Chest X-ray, AP view. Patient: 42 years old, sex F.
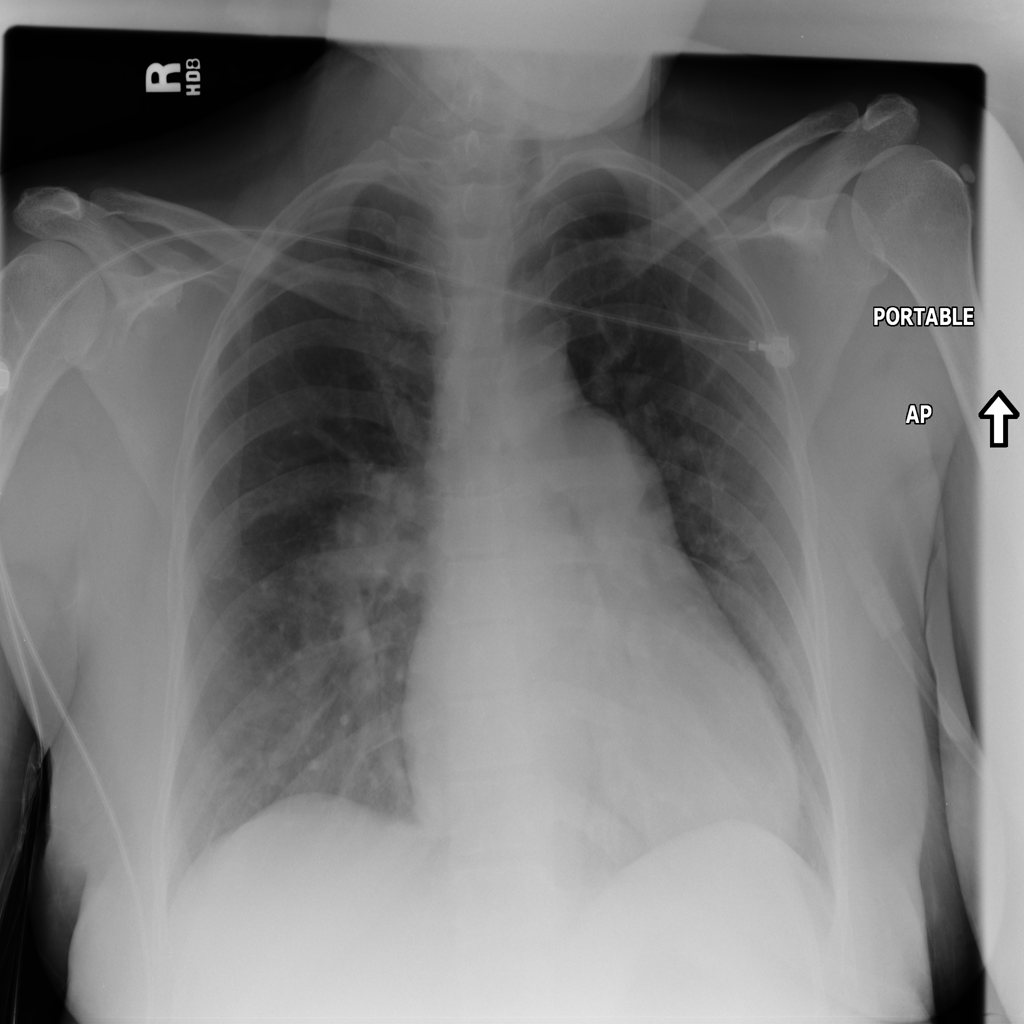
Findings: Cardiomegaly